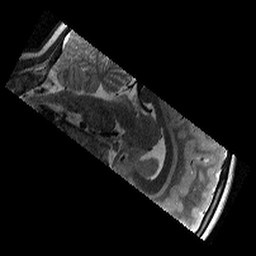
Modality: T2w
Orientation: sagittal
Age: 9
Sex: female
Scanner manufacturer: siemens
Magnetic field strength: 3 T
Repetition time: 9.23 s
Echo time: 0.067 s